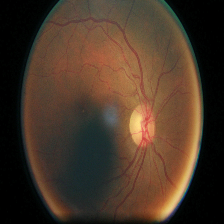
Diabetic retinopathy grade: Moderate